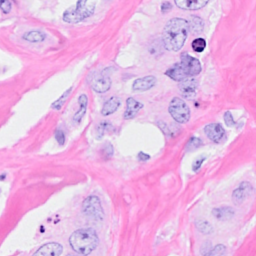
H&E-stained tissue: Breast